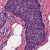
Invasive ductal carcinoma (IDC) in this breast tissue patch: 0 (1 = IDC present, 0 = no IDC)